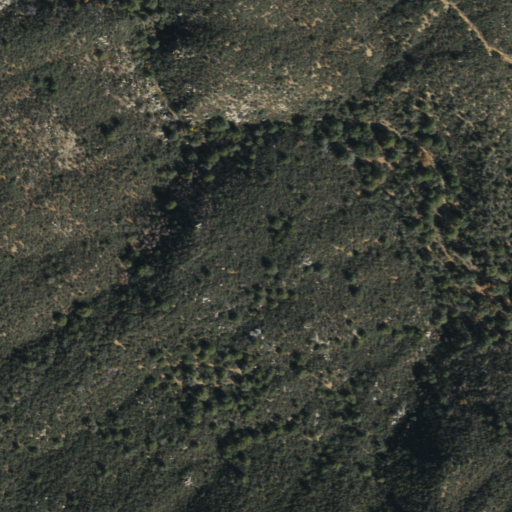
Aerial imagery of depression(s) in Arizona named Burro Wallow containing evergreen forest and shrub